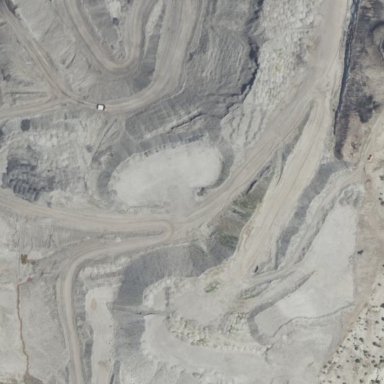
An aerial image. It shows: Quarry area.